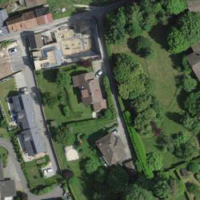
EUNIS habitat code: 55
Species observed at this site:
Silphium perfoliatum